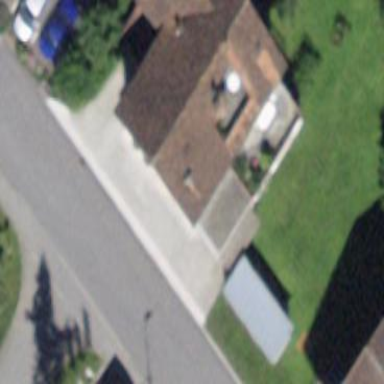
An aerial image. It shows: Simple house.